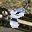
Label: 8